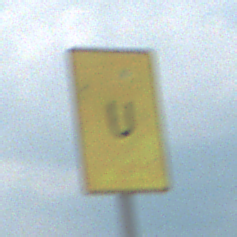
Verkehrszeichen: AnkuendigungOderFortsetzungUmleitungOhnePfeilsymbol
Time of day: MorningAfternoon
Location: Outdoor (Nature)
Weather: PartlyCloudy
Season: NotSpecified
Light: Natural